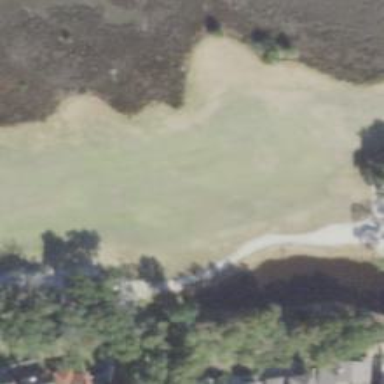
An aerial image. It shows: Golf hole.